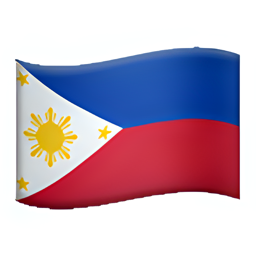
Name: flag for philippines
Emoji: 🇵🇭
Group: Flags
Sub-group: country-flag